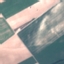
Label: AnnualCrop